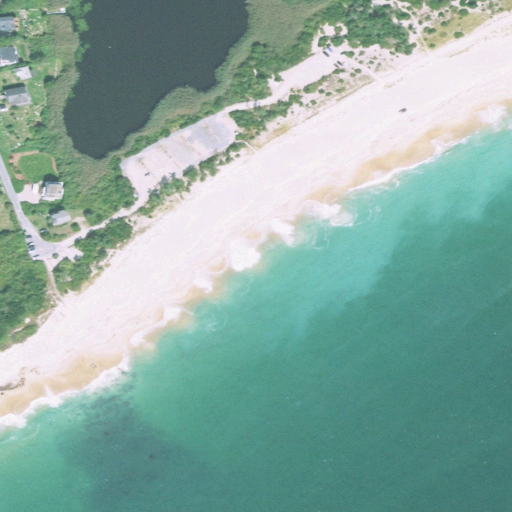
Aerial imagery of beach in Rhode Island named Sam Ferretti Blue Shutters Town Beach containing open water, barren land, grassland, medium intensity development, low intensity development, herbaceous wetlands, and shrub